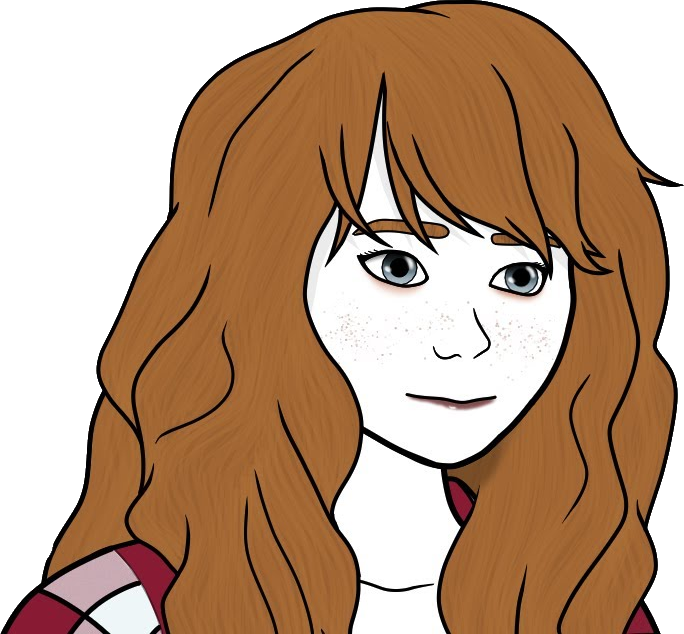
Label: 5_Doomer_Girl